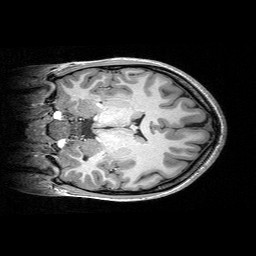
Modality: T1w
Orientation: coronal
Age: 16
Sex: female
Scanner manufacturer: siemens
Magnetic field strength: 3 T
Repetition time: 2.53 s
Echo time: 0.00297 s